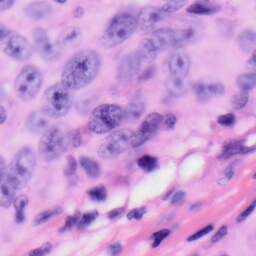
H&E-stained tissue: Skin